Question: I have a simple webform which have few text fields,leabels and Submit button. When I click on Submit button then button1 event is fired and data is Submitted.
But what worries me is , when I refresh the page after submitting data immediately and then I get the following errror:

And when I see the database to check the entry there there exist a duplicate entry.
I don't understand why the button click even is being fired even when I hit refresh and there is no way I clicked on Button1.
And how do I avoid this from happening.
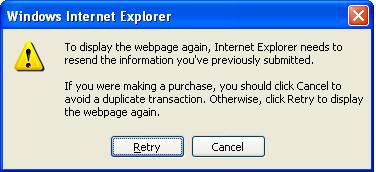
Answer: What is happening here: then you refresh the page, browser send exactly the same request as it send previously, since you posted the form it sends POST to server. Generally, same form should never be submitted twice, so browser (not only IE) gives a warning for that. Since you confrim that it re-send same form and you code executed second time.
This is quite normal behavior, but! All the time you handle POST, you have to check that you do not post same data twice, this is serious error. You can handle that either on bussiness logic lever or DB level, doesn't matter. But it should be handled.